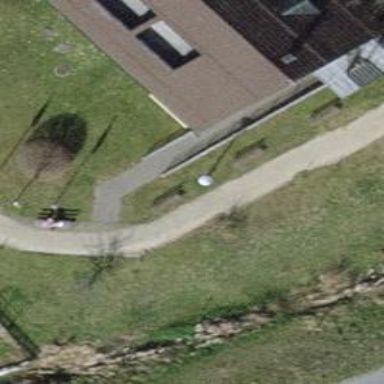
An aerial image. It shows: Brown bench in the vicinity.